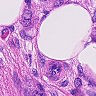
Metastatic tissue present: yes